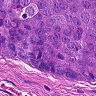
Metastatic tissue present: yes